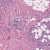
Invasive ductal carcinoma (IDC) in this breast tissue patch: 1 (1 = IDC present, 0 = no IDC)